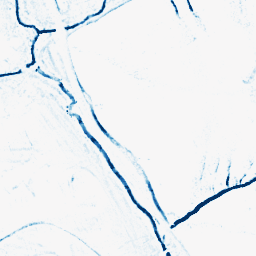
Category: morphological
Decomposition family: morphological_rect
Decomposition parameters: operation: closing
width: 5
height: 5
Upsampling method: cubic_mitchell
Upsampling parameters: scale: 2
Upsampling scale: 2